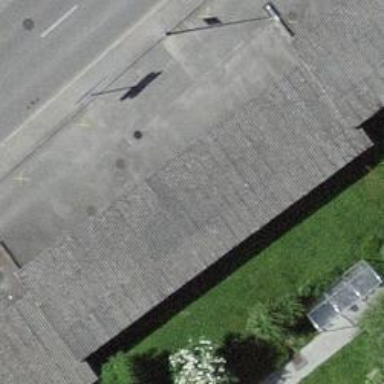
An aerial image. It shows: Garage.